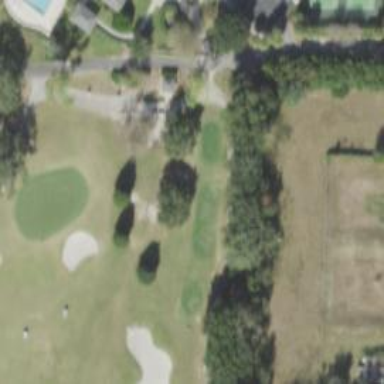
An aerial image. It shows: Path designated for golf carts.